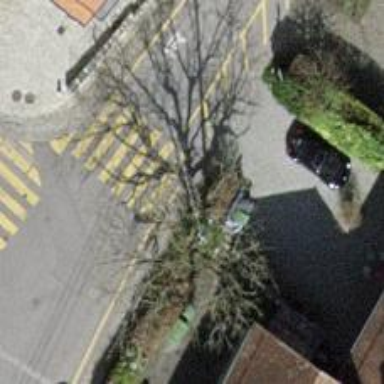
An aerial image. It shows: Marked crossing on the road.